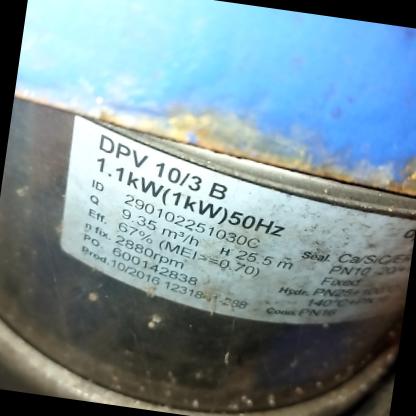
Klasa: tabliczka-znamionowa